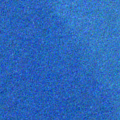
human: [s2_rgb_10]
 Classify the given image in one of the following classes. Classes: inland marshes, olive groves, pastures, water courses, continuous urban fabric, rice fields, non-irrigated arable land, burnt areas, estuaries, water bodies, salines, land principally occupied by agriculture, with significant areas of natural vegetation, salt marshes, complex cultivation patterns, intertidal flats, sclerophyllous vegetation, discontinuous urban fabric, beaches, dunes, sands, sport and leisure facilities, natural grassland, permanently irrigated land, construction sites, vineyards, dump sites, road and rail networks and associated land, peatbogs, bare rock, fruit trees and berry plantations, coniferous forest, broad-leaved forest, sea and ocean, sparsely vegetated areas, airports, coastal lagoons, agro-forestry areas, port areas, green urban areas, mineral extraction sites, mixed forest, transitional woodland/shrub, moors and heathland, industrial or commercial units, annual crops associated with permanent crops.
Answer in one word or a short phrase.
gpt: sea and ocean